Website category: restaurant
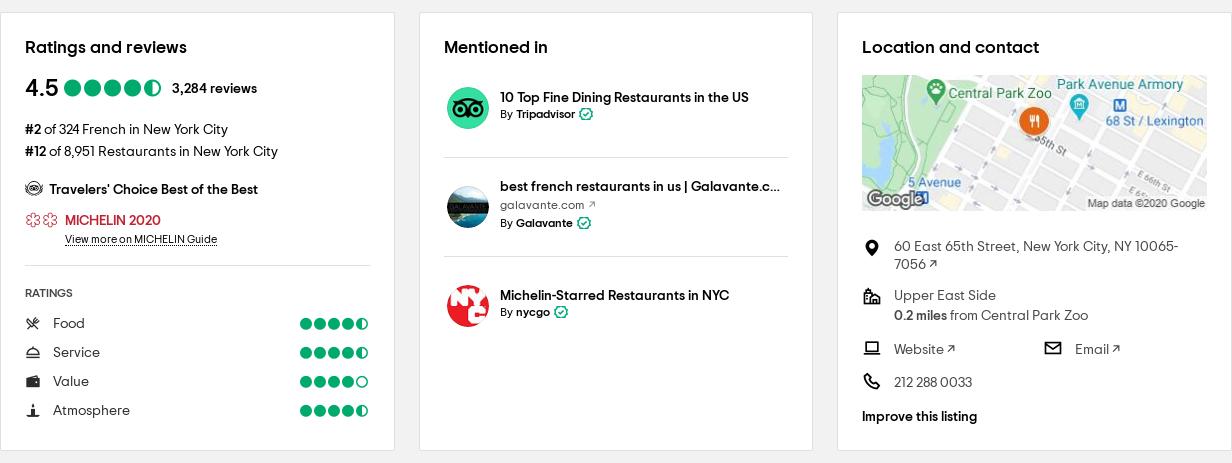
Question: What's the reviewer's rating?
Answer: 4.5

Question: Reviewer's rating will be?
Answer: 4.5

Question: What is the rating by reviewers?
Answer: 4.5

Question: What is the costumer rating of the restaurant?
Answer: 4.5

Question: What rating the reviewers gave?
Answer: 4.5

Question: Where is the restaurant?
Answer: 60 East 65th Street, New York City, NY 10065-7056

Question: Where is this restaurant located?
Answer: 60 East 65th Street, New York City, NY 10065-7056

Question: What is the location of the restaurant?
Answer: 60 East 65th Street, New York City, NY 10065-7056

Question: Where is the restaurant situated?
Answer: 60 East 65th Street, New York City, NY 10065-7056

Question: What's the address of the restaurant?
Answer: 60 East 65th Street, New York City, NY 10065-7056

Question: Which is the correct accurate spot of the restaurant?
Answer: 60 East 65th Street, New York City, NY 10065-7056

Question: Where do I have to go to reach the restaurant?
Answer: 60 East 65th Street, New York City, NY 10065-7056

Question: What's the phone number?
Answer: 212 288 0033

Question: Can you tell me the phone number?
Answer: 212 288 0033

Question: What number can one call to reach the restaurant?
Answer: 212 288 0033

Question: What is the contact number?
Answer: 212 288 0033

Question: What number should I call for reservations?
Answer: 212 288 0033

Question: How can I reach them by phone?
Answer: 212 288 0033